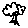
Label: tree